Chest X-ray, PA view. Patient: 53 years old, sex M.
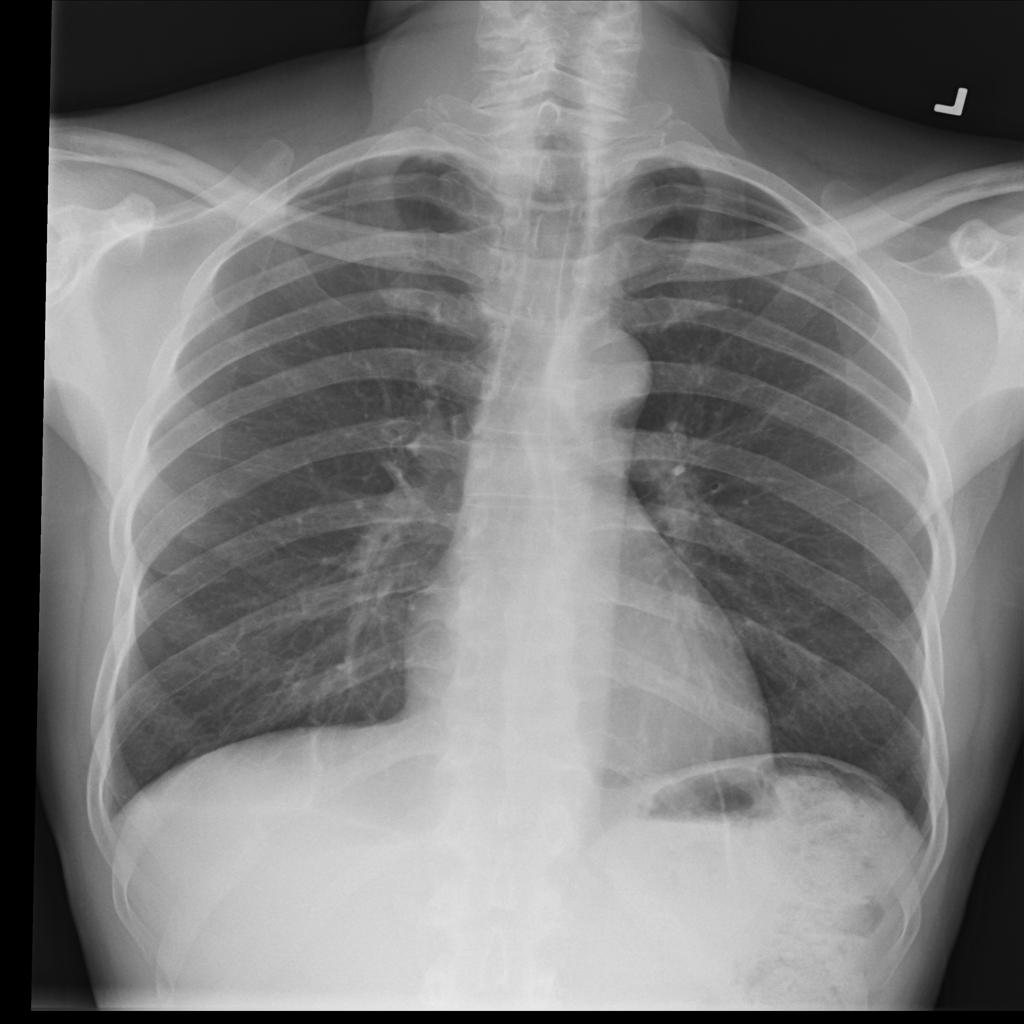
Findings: No Finding